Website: lowes
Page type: payment
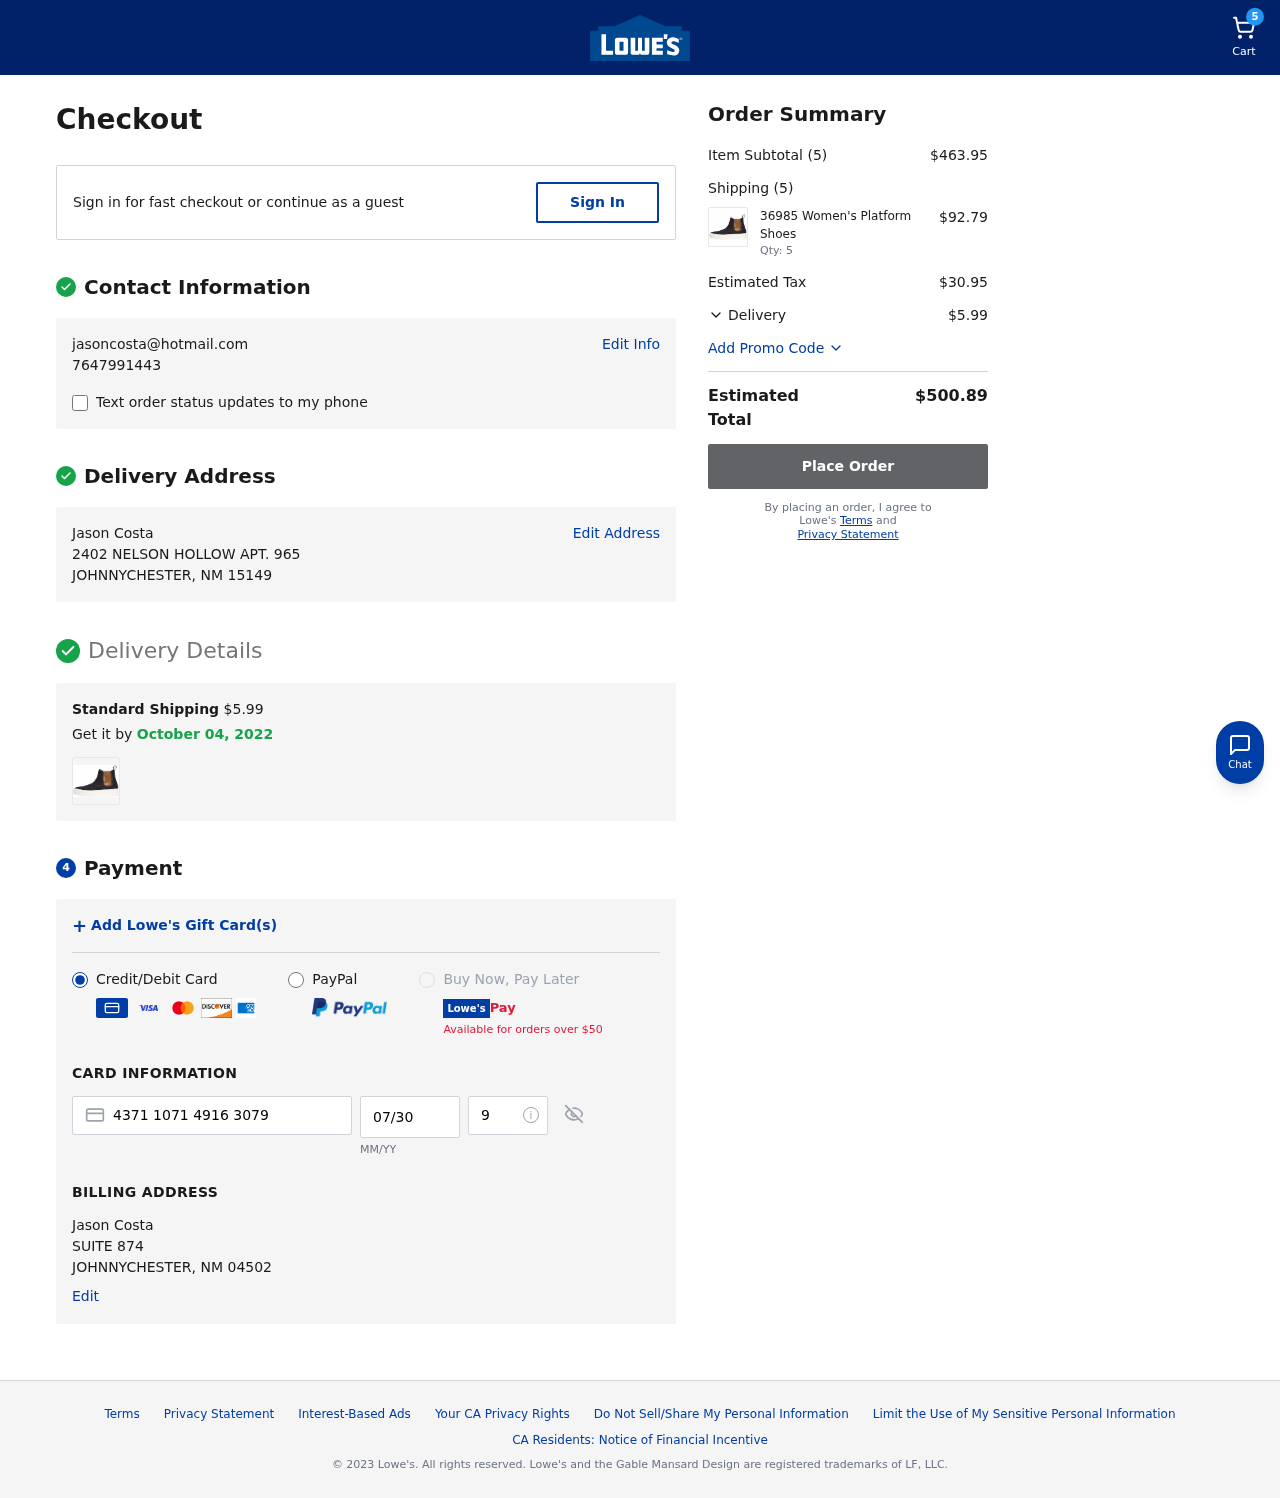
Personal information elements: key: PII_CARD_CVV
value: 996
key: PII_CARD_EXPIRY
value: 07/30
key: PII_CARD_NUMBER
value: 4371 1071 4916 3079
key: PII_CITY_STATE_ZIP2
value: JOHNNYCHESTER, NM 04502
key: PII_EMAIL
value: jasoncosta@hotmail.com
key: PII_FULLNAME
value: Jason Costa
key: PII_FULLNAME2
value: Jason Costa
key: PII_PHONE
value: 7647991443
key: PII_STREET
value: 2402 NELSON HOLLOW APT. 965
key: PII_STREET2
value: SUITE 874
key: PII_CITY_STATE_ZIP
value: JOHNNYCHESTER, NM 15149
Product elements: key: PRODUCT1_NAME
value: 36985 Women's Platform Shoes
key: PRODUCT1_PRICE
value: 92.79
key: PRODUCT1_QUANTITY
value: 5
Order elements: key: ORDER_NUM_ITEMS
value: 5
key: ORDER_SHIPPING_COST
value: $5.99
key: ORDER_DELIVERY_DATE
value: October 04, 2022
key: ORDER_SUBTOTAL
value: $463.95
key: ORDER_NUM_ITEMS2
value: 5
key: ORDER_TAX
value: $30.95
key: ORDER_SHIPPING_COST2
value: $5.99
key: ORDER_TOTAL
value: $500.89